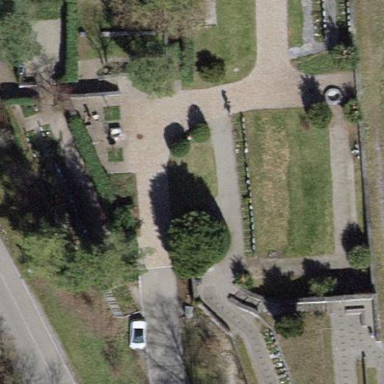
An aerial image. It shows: Cemetery.